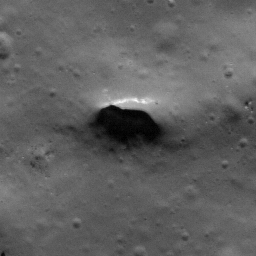
Pit: Copernicus 17b
Host crater: Copernicus
Host type: impact_melt
Lunar coordinates: latitude 10.24, longitude 339.601